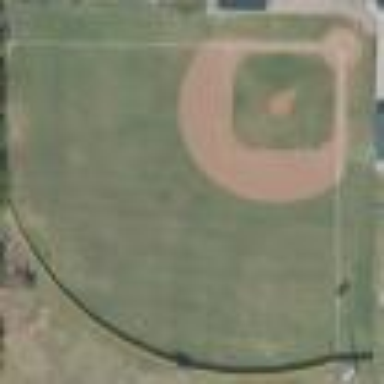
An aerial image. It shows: Baseball pitch for leisure land activities.